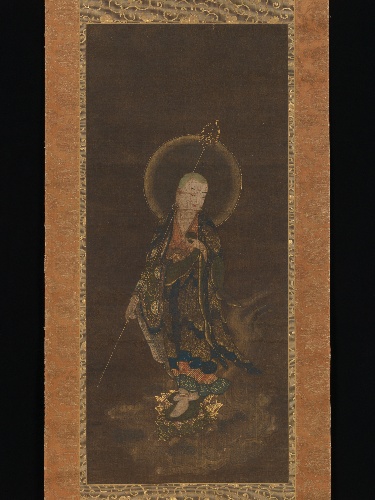
Title: 見返り地蔵菩薩図|The Bodhisattva Jizō “Looking Back”
Artist: Unidentified artist
Date: 14th century
Object type: Hanging scroll
Classification: Paintings
Medium: Hanging scroll; ink, color, gold paint (kindei), and cut gold on silk
Culture: Japan
Period: Nanbokuchō period (1336–92)
Dimensions: Image: 33 1/4 x 14 1/2 in. (84.5 x 36.8 cm)
Overall with mounting: 63 9/16 x 20 9/16 in. (161.4 x 52.2 cm)
Overall with knobs: 64 9/16 x 22 7/16 in. (164 x 57 cm)
Department: Asian Art
Credit line: H. O. Havemeyer Collection, Gift of Mrs. J. Watson Webb, 1930
Accession year: 1930
Repository: Metropolitan Museum of Art, New York, NY
Tags: Buddhism|Bodhisattvas